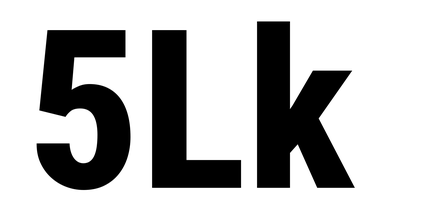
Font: Roboto_Condensed_ExtraBold